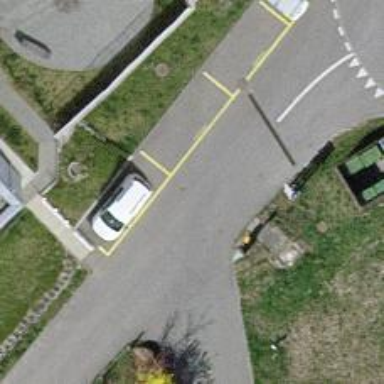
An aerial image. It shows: Residential road with asphalt surface.